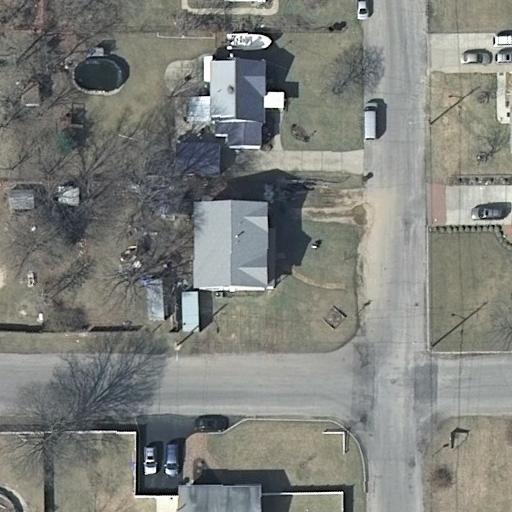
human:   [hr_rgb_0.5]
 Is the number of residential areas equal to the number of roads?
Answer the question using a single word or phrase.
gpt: no

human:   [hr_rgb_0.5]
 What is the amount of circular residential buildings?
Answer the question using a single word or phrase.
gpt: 0

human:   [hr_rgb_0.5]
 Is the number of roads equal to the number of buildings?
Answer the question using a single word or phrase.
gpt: no

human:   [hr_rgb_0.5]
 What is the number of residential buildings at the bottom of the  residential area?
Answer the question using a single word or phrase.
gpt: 0

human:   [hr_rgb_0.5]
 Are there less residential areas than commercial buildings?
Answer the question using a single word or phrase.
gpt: no

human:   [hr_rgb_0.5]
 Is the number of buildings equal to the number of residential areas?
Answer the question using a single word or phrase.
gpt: no

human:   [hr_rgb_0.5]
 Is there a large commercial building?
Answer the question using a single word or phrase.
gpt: no

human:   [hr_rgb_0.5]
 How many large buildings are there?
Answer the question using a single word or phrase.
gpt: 0

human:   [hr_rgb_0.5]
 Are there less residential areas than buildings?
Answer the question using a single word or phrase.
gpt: yes

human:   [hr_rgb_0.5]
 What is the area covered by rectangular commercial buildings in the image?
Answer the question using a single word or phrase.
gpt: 0m2

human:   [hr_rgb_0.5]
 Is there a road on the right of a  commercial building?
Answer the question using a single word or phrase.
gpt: no

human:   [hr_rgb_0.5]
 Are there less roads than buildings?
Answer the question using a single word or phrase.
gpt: yes

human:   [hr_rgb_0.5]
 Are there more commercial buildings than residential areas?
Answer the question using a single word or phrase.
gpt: no

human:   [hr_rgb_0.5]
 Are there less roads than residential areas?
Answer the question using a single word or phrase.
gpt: no

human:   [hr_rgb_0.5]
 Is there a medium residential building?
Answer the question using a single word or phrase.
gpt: yes

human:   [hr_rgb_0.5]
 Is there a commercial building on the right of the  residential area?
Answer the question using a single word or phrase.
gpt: no

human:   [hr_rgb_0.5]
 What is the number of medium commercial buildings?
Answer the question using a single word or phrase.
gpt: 0

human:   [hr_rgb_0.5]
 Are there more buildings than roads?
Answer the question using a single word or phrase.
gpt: yes

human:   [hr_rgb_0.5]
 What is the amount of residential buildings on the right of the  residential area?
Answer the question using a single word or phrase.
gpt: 4

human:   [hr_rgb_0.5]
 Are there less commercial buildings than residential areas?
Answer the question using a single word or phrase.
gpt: yes

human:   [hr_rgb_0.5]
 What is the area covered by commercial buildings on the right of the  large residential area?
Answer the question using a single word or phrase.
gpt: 0m2

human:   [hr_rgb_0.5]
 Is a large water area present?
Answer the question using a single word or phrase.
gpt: no

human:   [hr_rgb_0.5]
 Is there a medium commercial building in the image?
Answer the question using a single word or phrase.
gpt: no

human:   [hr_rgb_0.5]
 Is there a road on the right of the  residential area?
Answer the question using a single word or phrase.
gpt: yes

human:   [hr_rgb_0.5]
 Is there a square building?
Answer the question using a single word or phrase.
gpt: no

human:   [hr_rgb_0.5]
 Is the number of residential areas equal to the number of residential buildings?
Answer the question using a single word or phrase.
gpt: no

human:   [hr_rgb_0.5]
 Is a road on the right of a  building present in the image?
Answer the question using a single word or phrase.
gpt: yes

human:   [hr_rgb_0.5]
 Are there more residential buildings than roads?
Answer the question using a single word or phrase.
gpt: yes

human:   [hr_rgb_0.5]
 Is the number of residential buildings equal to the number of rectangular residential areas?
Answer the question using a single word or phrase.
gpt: no

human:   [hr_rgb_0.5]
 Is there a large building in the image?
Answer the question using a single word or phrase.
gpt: no

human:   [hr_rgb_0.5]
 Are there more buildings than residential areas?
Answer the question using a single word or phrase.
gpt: yes

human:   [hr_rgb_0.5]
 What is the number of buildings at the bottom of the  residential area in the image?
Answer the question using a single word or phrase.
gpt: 0

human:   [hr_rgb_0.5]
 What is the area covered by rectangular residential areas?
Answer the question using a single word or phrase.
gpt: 10599m2

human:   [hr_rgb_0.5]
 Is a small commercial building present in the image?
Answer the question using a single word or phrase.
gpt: no

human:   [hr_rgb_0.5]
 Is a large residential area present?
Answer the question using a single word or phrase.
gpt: yes

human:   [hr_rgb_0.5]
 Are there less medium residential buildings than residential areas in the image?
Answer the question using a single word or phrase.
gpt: no